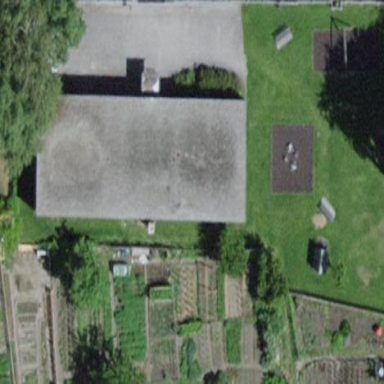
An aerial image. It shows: Kindergarten building.